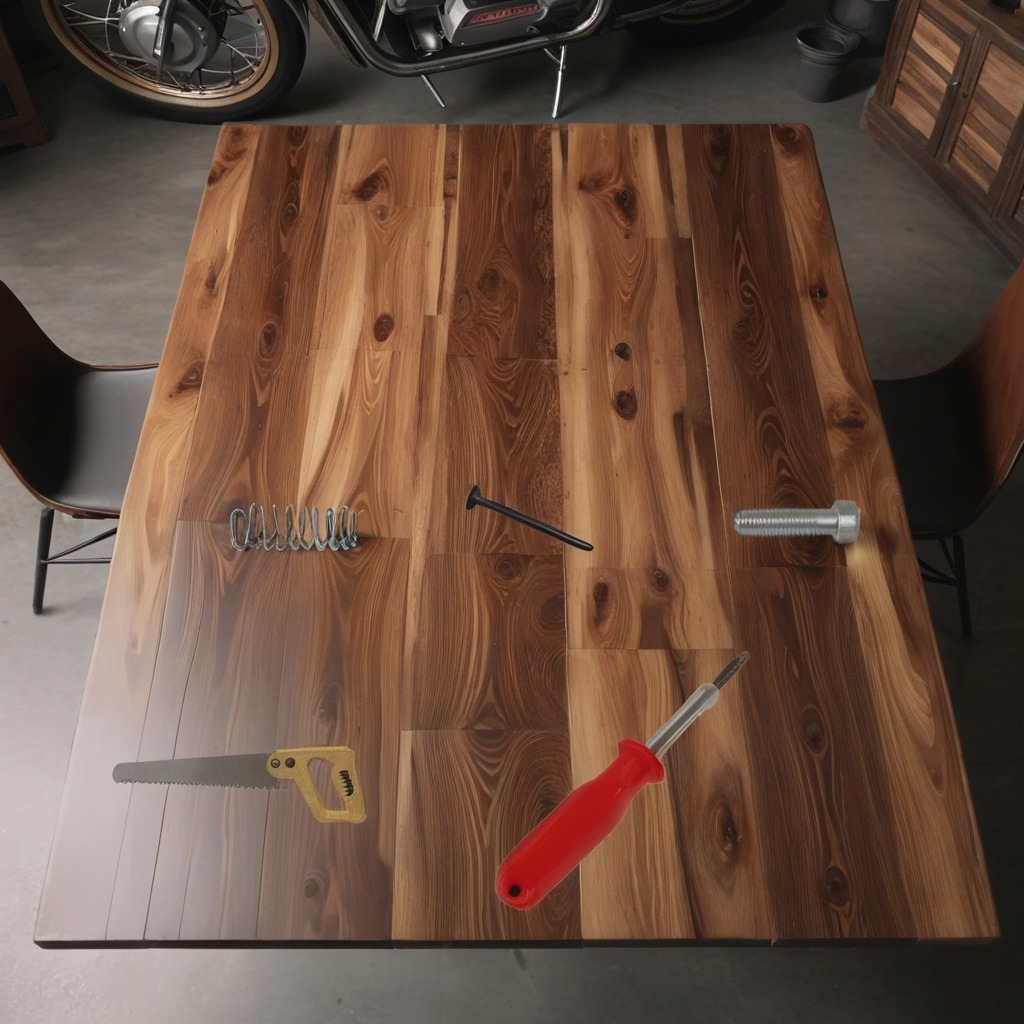
A metal machine screw, an iron nail, a coiled metal spring, a handheld metal saw, and a screwdriver are lying on the oil-spilled wooden table in a vintage motorcycle garage.